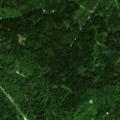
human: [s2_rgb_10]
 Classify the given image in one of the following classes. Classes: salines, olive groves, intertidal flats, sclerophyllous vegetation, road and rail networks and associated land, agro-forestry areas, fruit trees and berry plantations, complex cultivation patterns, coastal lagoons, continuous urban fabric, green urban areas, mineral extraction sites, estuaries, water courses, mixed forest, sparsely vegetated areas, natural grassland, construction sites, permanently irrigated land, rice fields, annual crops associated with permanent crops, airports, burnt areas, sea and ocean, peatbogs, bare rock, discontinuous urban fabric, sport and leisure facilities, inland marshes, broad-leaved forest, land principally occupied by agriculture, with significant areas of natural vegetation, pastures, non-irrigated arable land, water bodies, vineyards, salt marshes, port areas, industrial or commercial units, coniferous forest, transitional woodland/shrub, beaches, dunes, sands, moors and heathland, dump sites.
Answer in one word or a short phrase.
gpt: coniferous forest, mixed forest